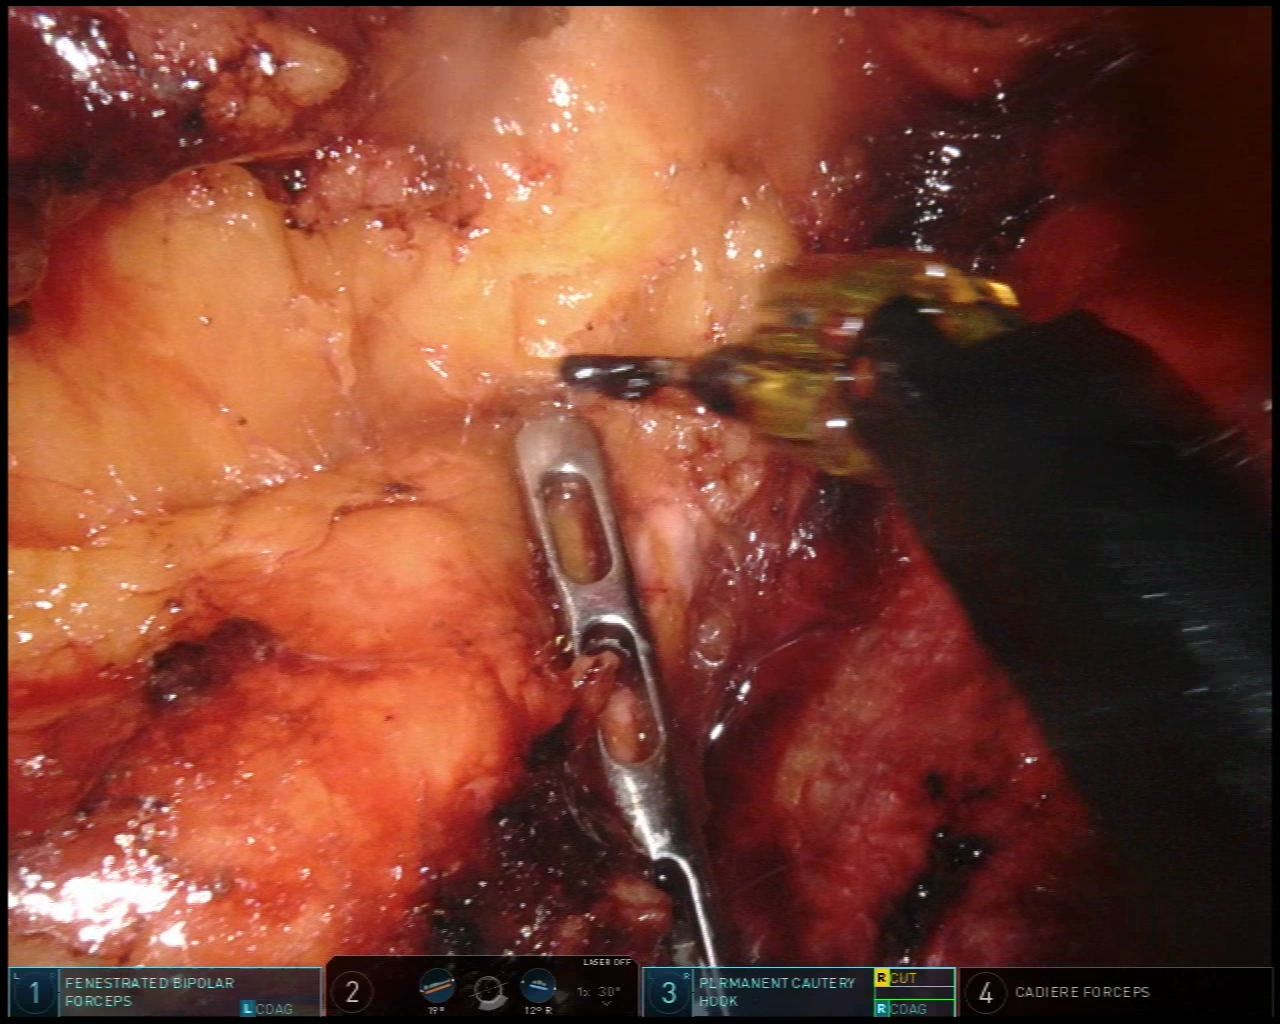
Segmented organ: pancreas
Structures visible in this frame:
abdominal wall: no
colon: no
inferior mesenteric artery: no
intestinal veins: no
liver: no
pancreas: yes
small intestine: no
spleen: no
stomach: no
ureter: no
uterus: no
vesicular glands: no